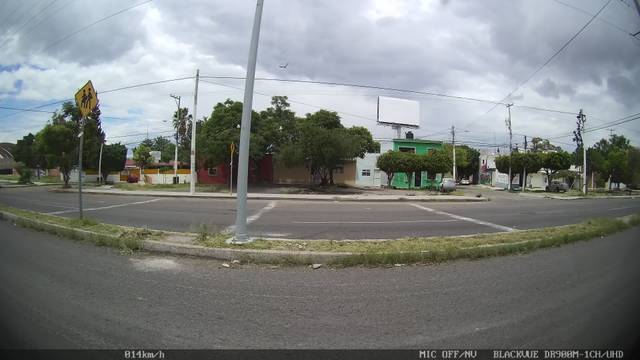
Region: Mexico
Coordinates: 20.573, -100.398